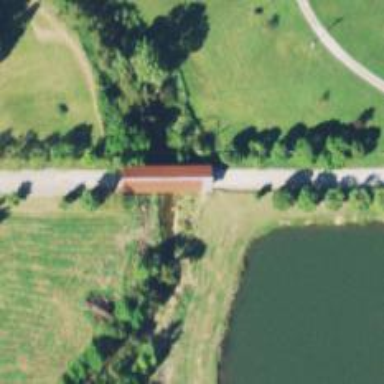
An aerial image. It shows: Covered bridge on residential road.